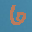
Label: 6